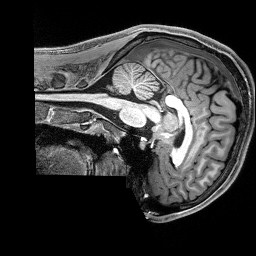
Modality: T1w
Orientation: sagittal
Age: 27
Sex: female
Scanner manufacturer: siemens
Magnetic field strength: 3 T
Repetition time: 2.8 s
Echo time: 0.00212 s